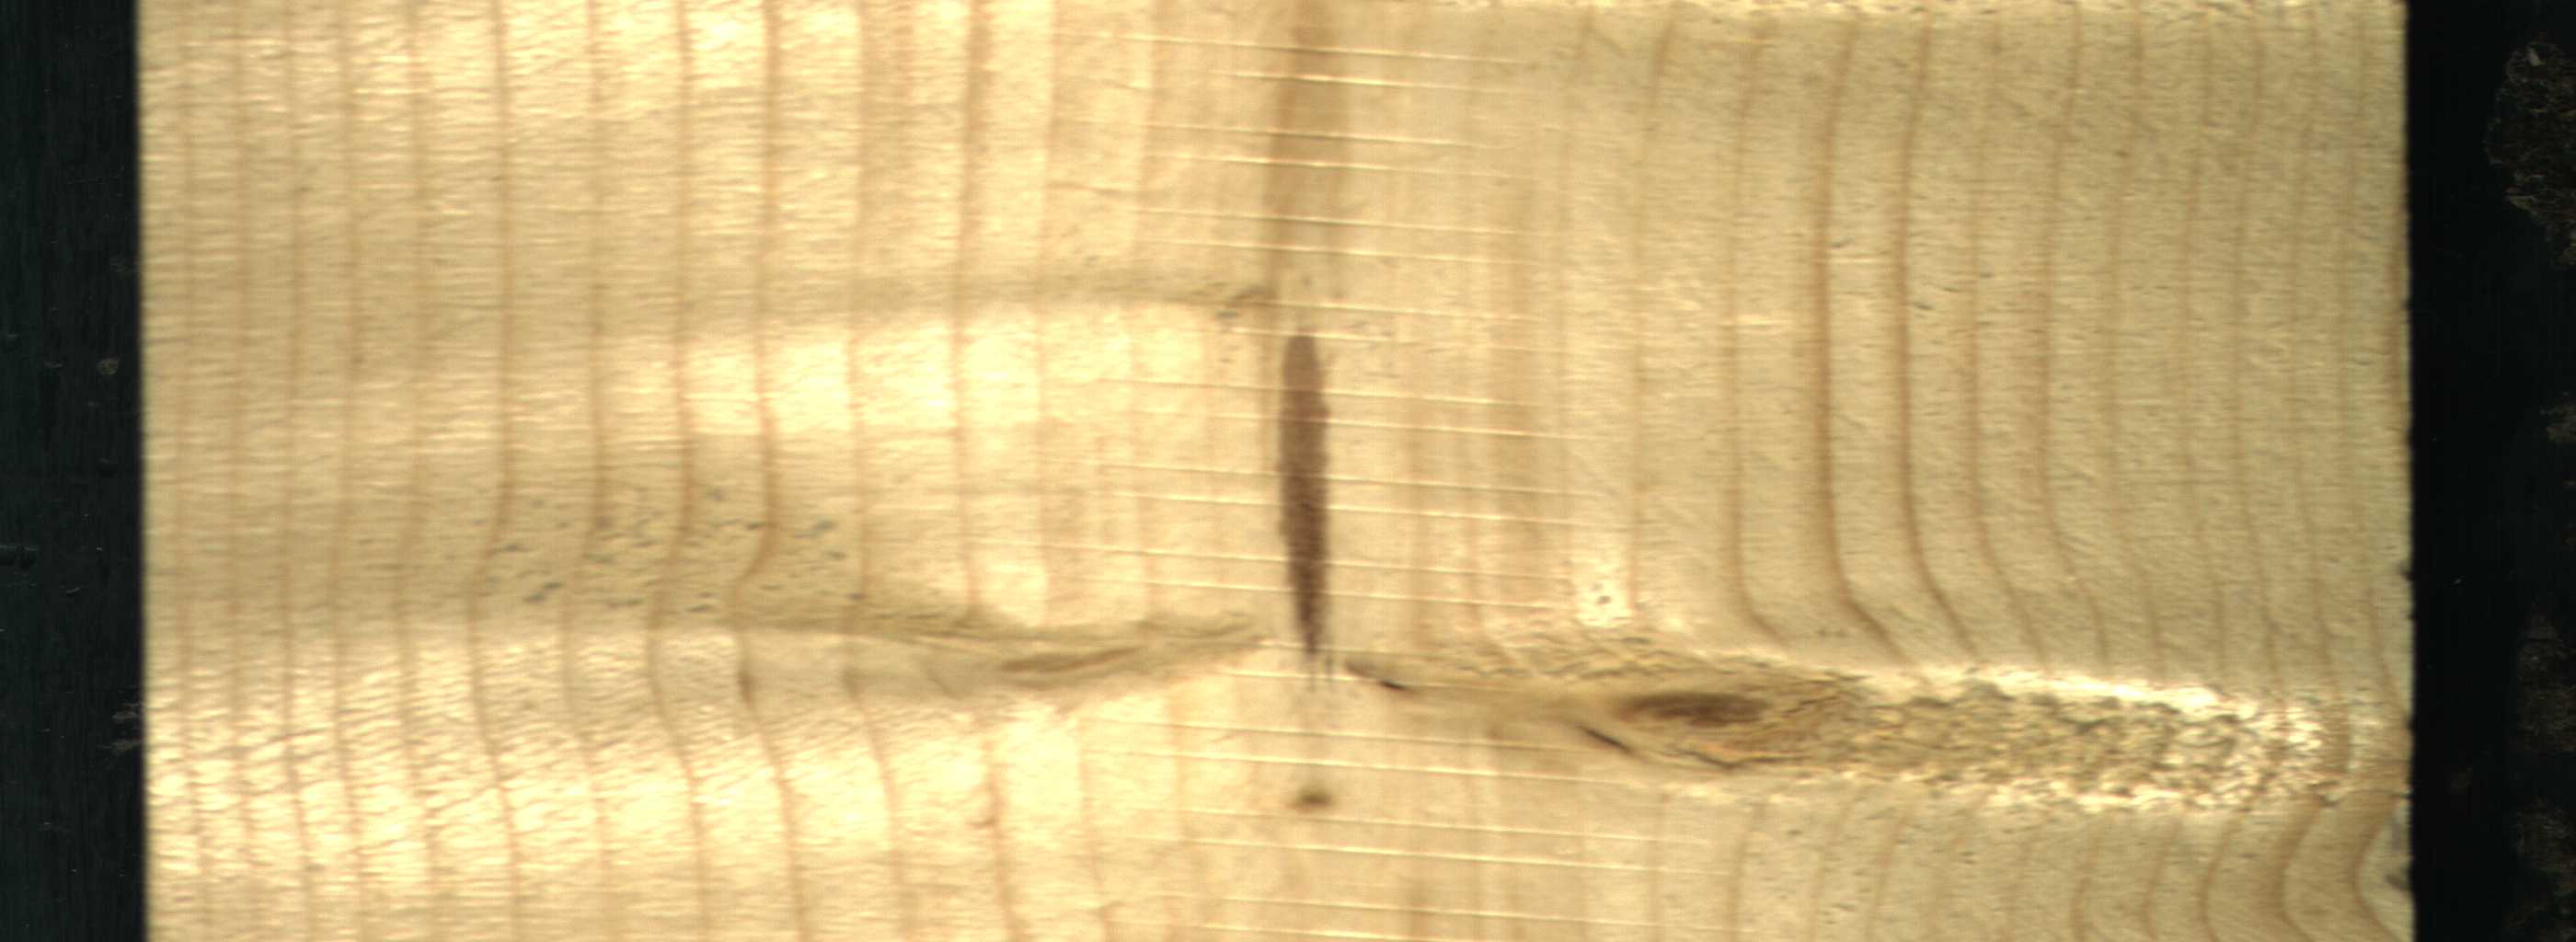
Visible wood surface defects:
Marrow
Live_Knot
Live_Knot